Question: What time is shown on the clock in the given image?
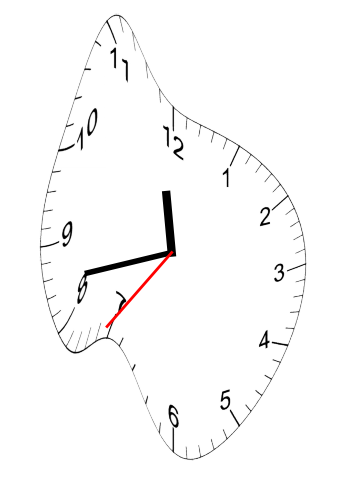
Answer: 11:42:36